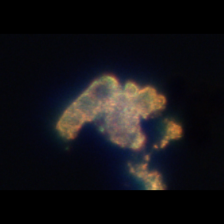
Taxon: Unknown_detritus
Group: Unknown